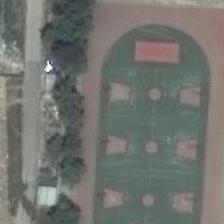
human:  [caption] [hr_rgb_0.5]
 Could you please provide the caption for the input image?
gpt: this rectangular area close the road is a playground consisting of three basketball courts .

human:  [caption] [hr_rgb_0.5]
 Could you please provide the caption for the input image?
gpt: a playground with three basketball fields in it is next to a row of green trees .

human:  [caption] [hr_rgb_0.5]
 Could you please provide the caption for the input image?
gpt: a road with a row of green trees on one side is near a playground with three basketball fields .

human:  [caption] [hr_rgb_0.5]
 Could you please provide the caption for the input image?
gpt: a playground with three basketball fields in it is next to a row of green trees .

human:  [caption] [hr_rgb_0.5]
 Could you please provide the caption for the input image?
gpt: a playground with three basketball fields in it is next to a row of green trees .